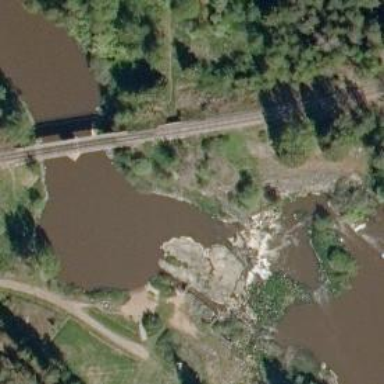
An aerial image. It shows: Preserved rail bridge with Class railway track.